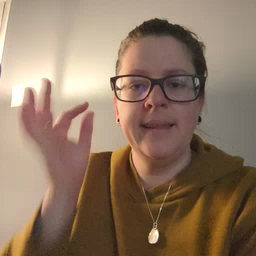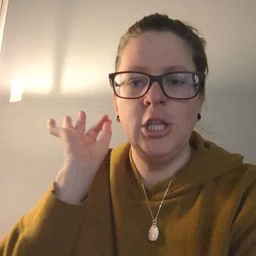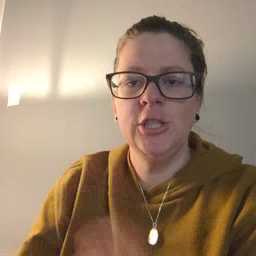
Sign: hair